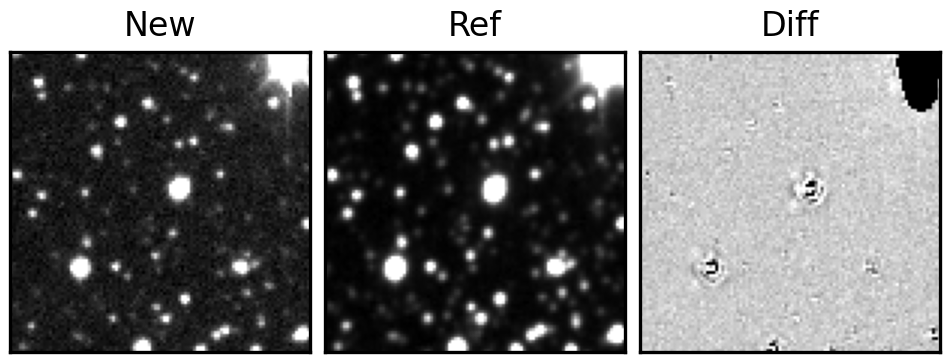
Label: bogus